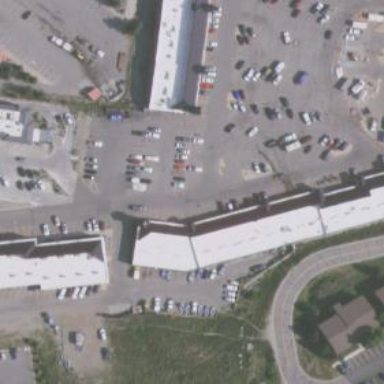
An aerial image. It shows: Retail building in mall.